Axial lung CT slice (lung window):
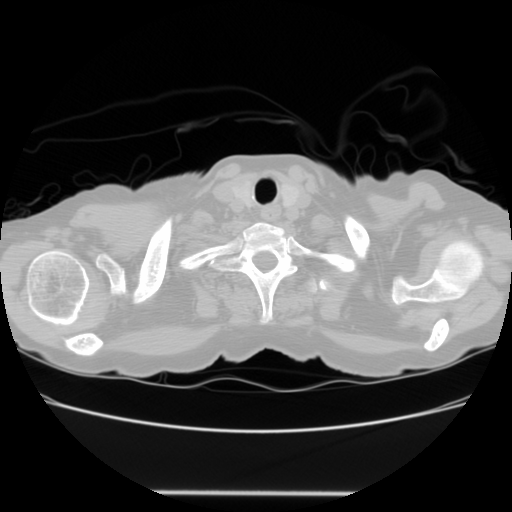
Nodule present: no